Question: For a few years (obviously the PS version would change) I would call the following:
'start "" "c:\program filesdobedobe photoshop cc 2018\photoshop.exe" /b'
and that would launch Photoshop from the command prompt. Now I'm receiving the error 'The parameter is incorrect'

and 'Access is denied' within the command prompt. I'm running Windows 10 (build 17682.rs_prerelease.<PHONE>).
I've tried running the same command as Administrator and I've also rebooted into Safe Mode to run the command. No luck.
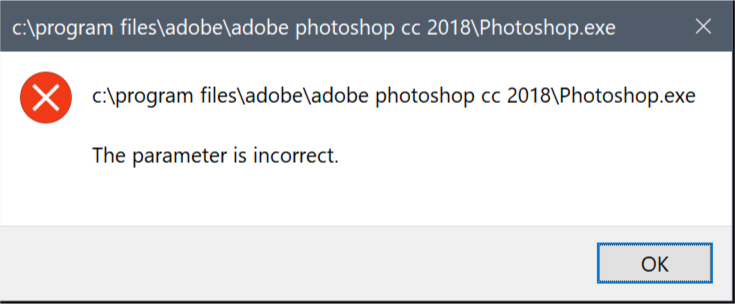
Answer: I just noticed that adding /MAX as the 1st parameter resolved the issue for an exe I'm calling. For a url, I had to switch my default browser to Edge to get that to work.